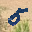
Label: 5